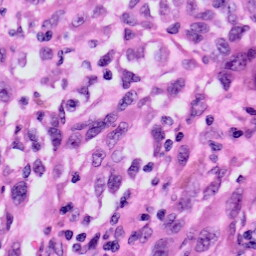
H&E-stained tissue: Skin